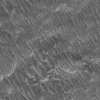
Label: not_dusty